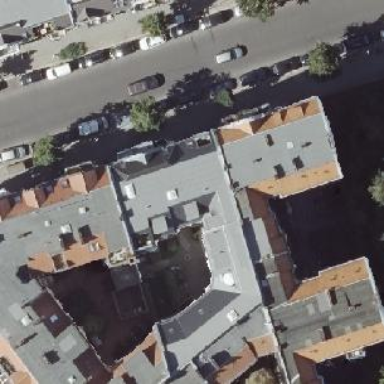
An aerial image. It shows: Building with apartments having grey gambrel roof.